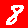
Digit: 8